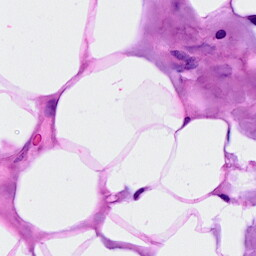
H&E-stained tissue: Breast